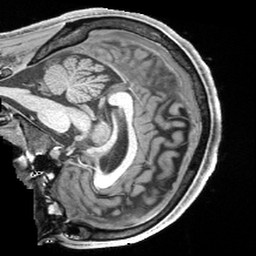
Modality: T1w
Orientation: sagittal